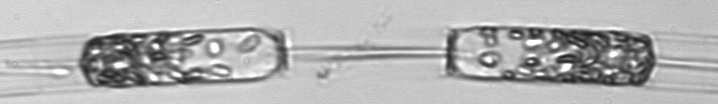
Label: Ditylum_brightwellii